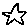
Label: star